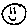
Label: smiley face